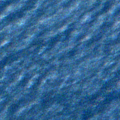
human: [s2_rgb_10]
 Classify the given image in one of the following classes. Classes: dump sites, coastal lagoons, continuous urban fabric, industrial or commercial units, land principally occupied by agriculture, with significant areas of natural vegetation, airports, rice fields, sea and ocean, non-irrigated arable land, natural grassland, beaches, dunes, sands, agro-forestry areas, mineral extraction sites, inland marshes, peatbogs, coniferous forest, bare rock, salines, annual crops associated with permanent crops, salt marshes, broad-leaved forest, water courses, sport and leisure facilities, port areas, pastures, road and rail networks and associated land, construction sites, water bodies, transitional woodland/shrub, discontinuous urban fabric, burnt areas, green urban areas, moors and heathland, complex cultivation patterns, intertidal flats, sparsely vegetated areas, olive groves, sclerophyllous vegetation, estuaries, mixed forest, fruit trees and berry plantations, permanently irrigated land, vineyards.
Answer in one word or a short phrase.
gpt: sea and ocean